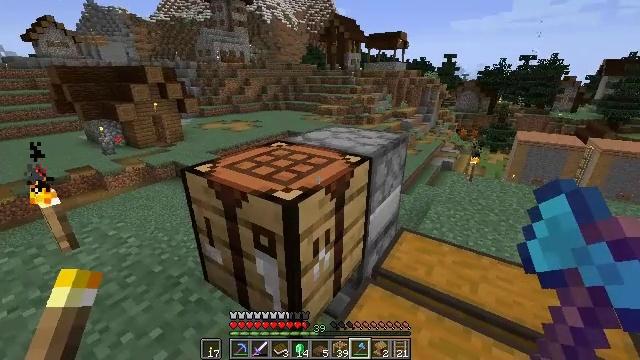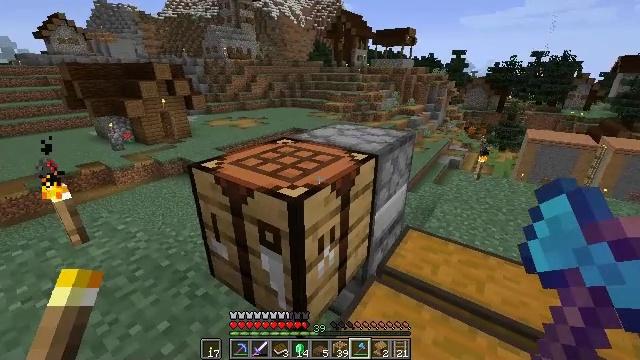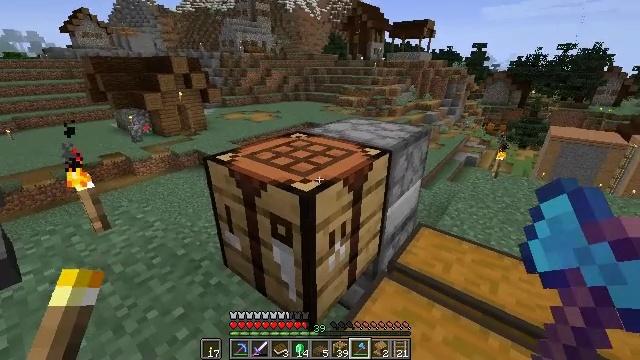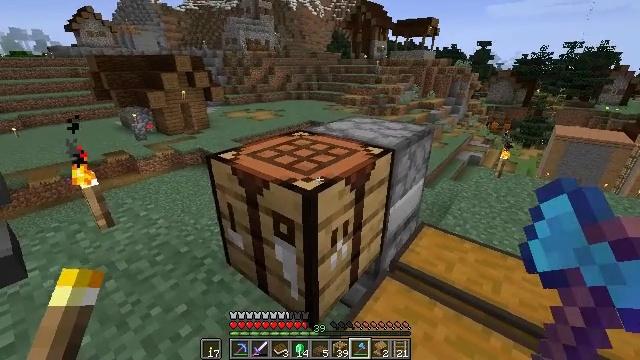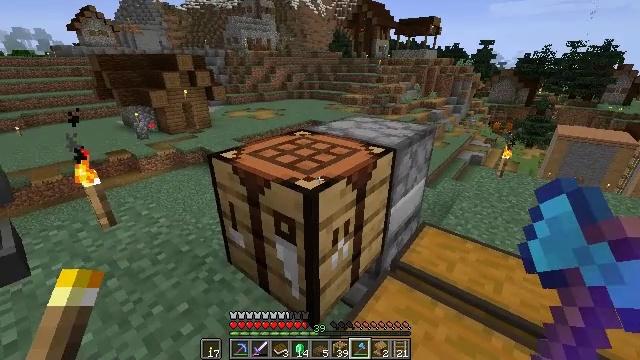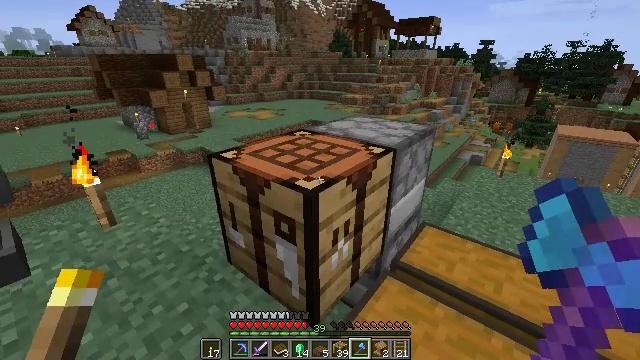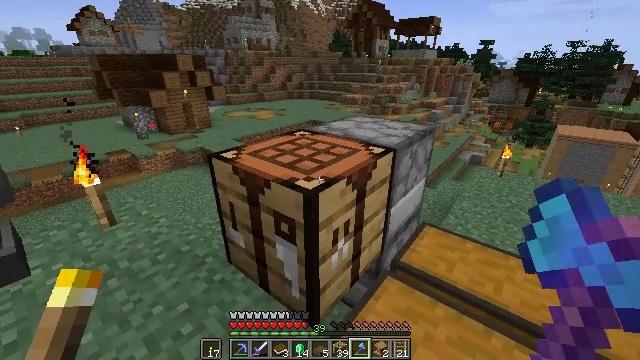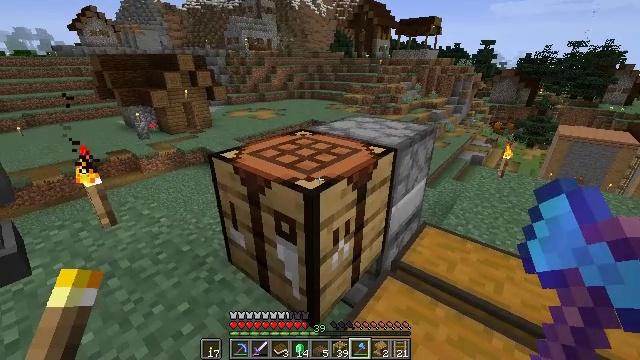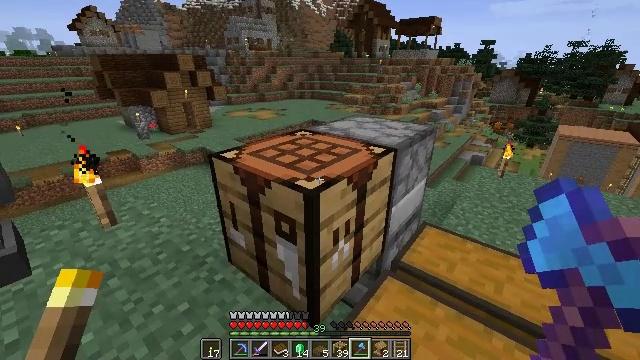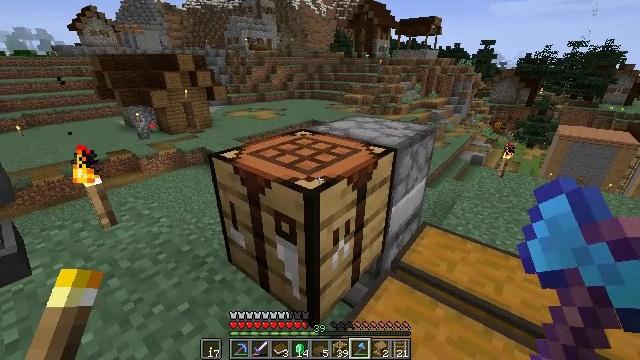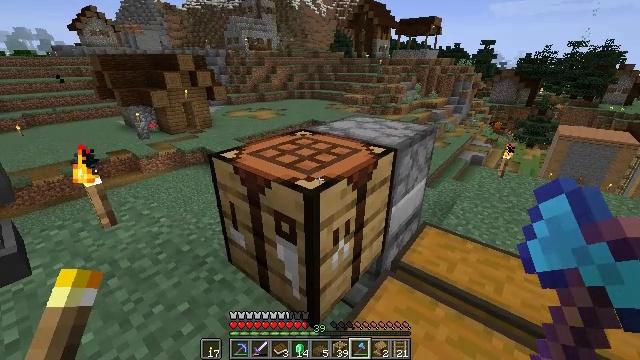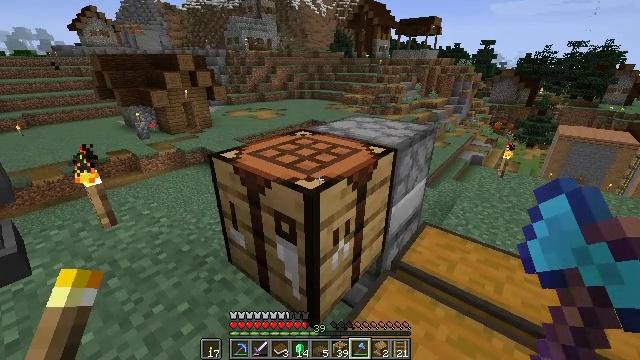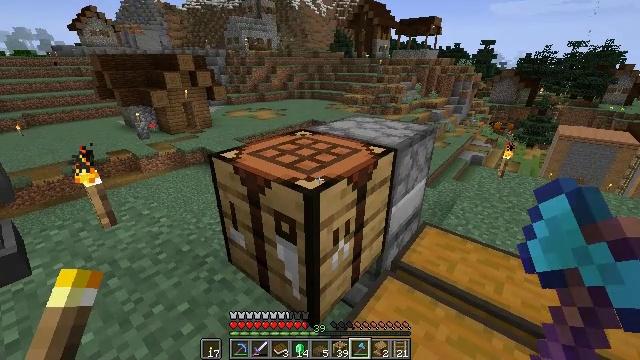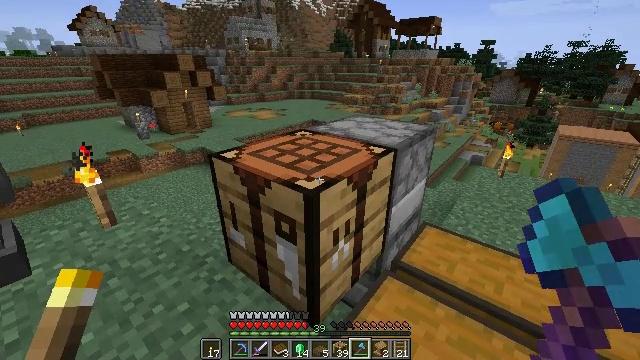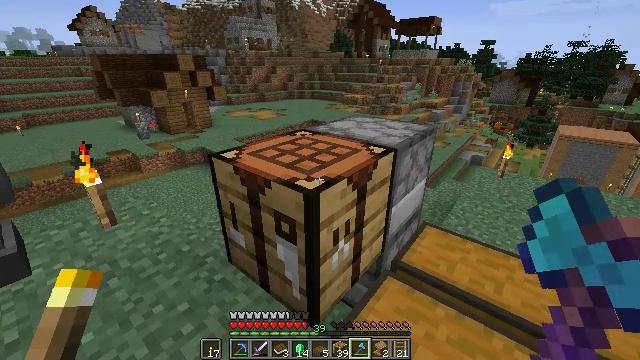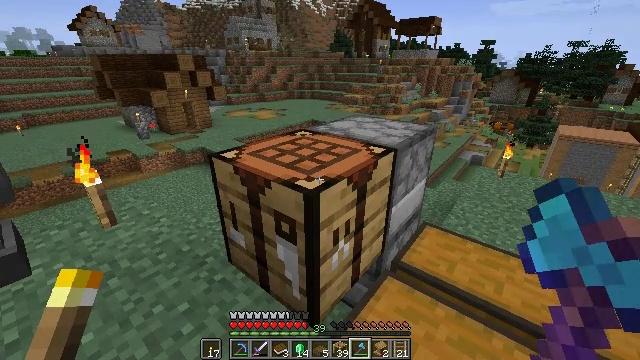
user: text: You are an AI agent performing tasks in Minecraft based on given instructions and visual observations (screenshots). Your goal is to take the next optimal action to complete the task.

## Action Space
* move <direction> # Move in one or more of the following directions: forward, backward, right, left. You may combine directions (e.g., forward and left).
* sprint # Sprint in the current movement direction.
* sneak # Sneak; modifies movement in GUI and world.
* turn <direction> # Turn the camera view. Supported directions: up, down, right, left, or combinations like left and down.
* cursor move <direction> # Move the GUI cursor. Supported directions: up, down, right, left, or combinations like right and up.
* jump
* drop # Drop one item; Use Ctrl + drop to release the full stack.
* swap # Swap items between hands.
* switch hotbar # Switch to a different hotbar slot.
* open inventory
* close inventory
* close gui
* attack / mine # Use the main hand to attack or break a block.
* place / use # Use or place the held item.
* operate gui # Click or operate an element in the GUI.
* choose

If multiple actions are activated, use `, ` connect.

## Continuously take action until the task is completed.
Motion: motion action
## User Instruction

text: Collect the spruce slab.
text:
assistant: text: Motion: turn left
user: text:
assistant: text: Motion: turn left and down
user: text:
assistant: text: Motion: no_op
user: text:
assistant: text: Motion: no_op
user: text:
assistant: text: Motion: no_op
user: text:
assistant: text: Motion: no_op
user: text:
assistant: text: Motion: no_op
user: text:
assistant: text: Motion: no_op
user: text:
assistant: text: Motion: no_op
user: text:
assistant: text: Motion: no_op
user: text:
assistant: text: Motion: no_op
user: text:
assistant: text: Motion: no_op
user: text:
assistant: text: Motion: no_op
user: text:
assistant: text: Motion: no_op
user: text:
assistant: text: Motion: no_op
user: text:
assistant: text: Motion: no_op
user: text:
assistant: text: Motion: no_op
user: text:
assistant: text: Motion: no_op
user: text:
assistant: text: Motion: no_op
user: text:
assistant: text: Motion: no_op
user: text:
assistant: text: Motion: no_op
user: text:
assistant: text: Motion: no_op
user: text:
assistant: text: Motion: no_op
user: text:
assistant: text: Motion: no_op
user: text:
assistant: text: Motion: no_op
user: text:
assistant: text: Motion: no_op
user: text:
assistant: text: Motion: no_op
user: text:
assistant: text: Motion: no_op
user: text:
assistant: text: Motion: no_op
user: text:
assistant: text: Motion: no_op